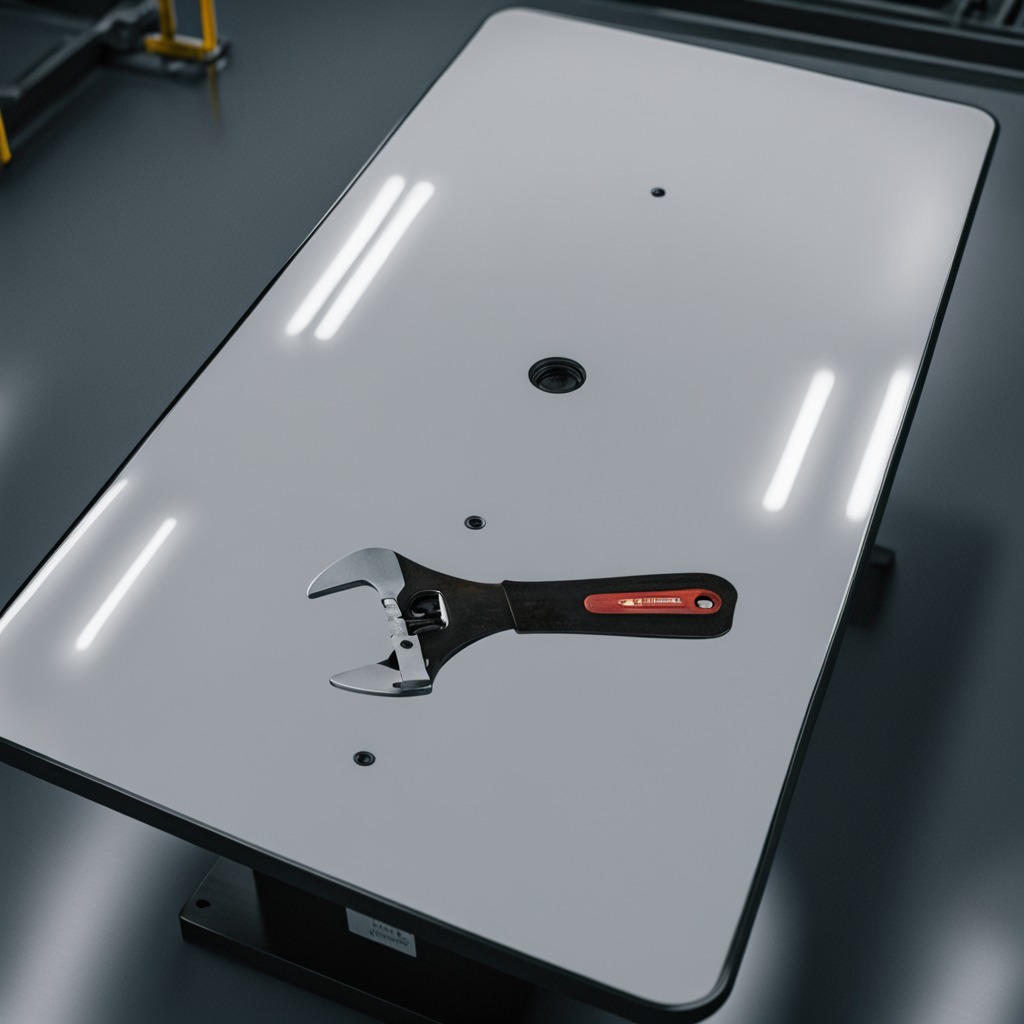
An wrench is lying on a high-gloss table in a ship maintenance bay industrial lighting.